Interaction volume radius: 10 \u00c5
Interaction volume height: 10 \u00c5
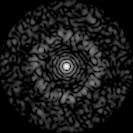
Disorder parameter: 0.8082